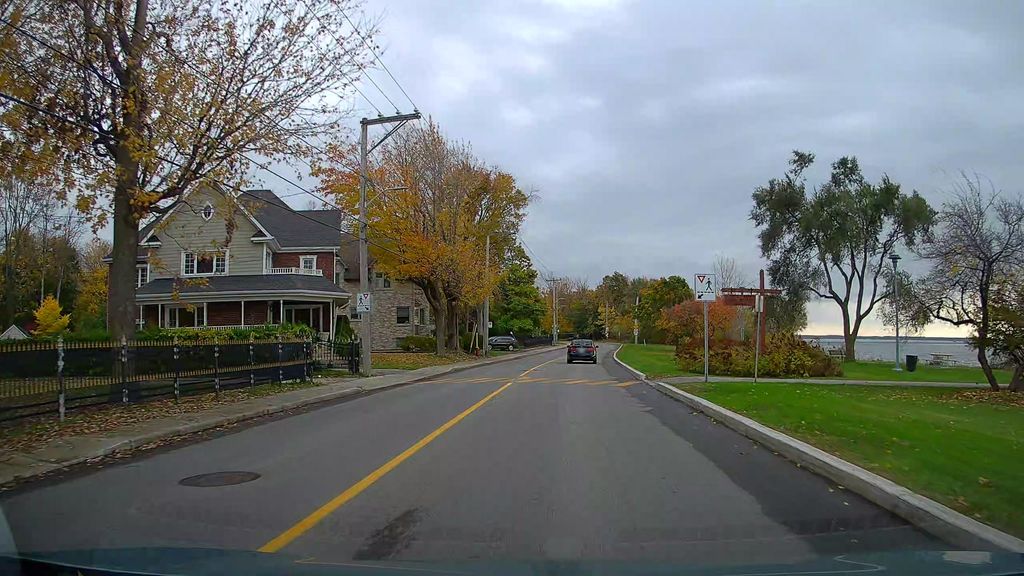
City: montreal